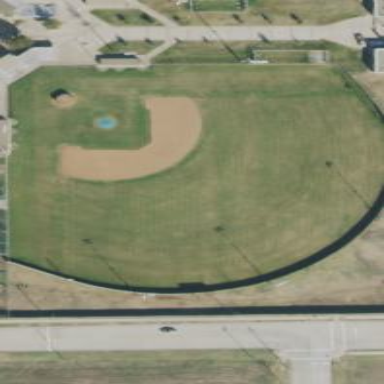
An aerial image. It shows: Baseball pitch enclosed by chain link fence.